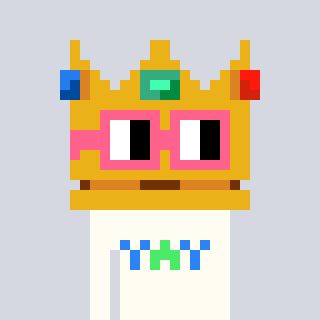
a pixel art character with square pink glasses, a crown-shaped head and a grayscale-colored body on a cool background